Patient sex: F
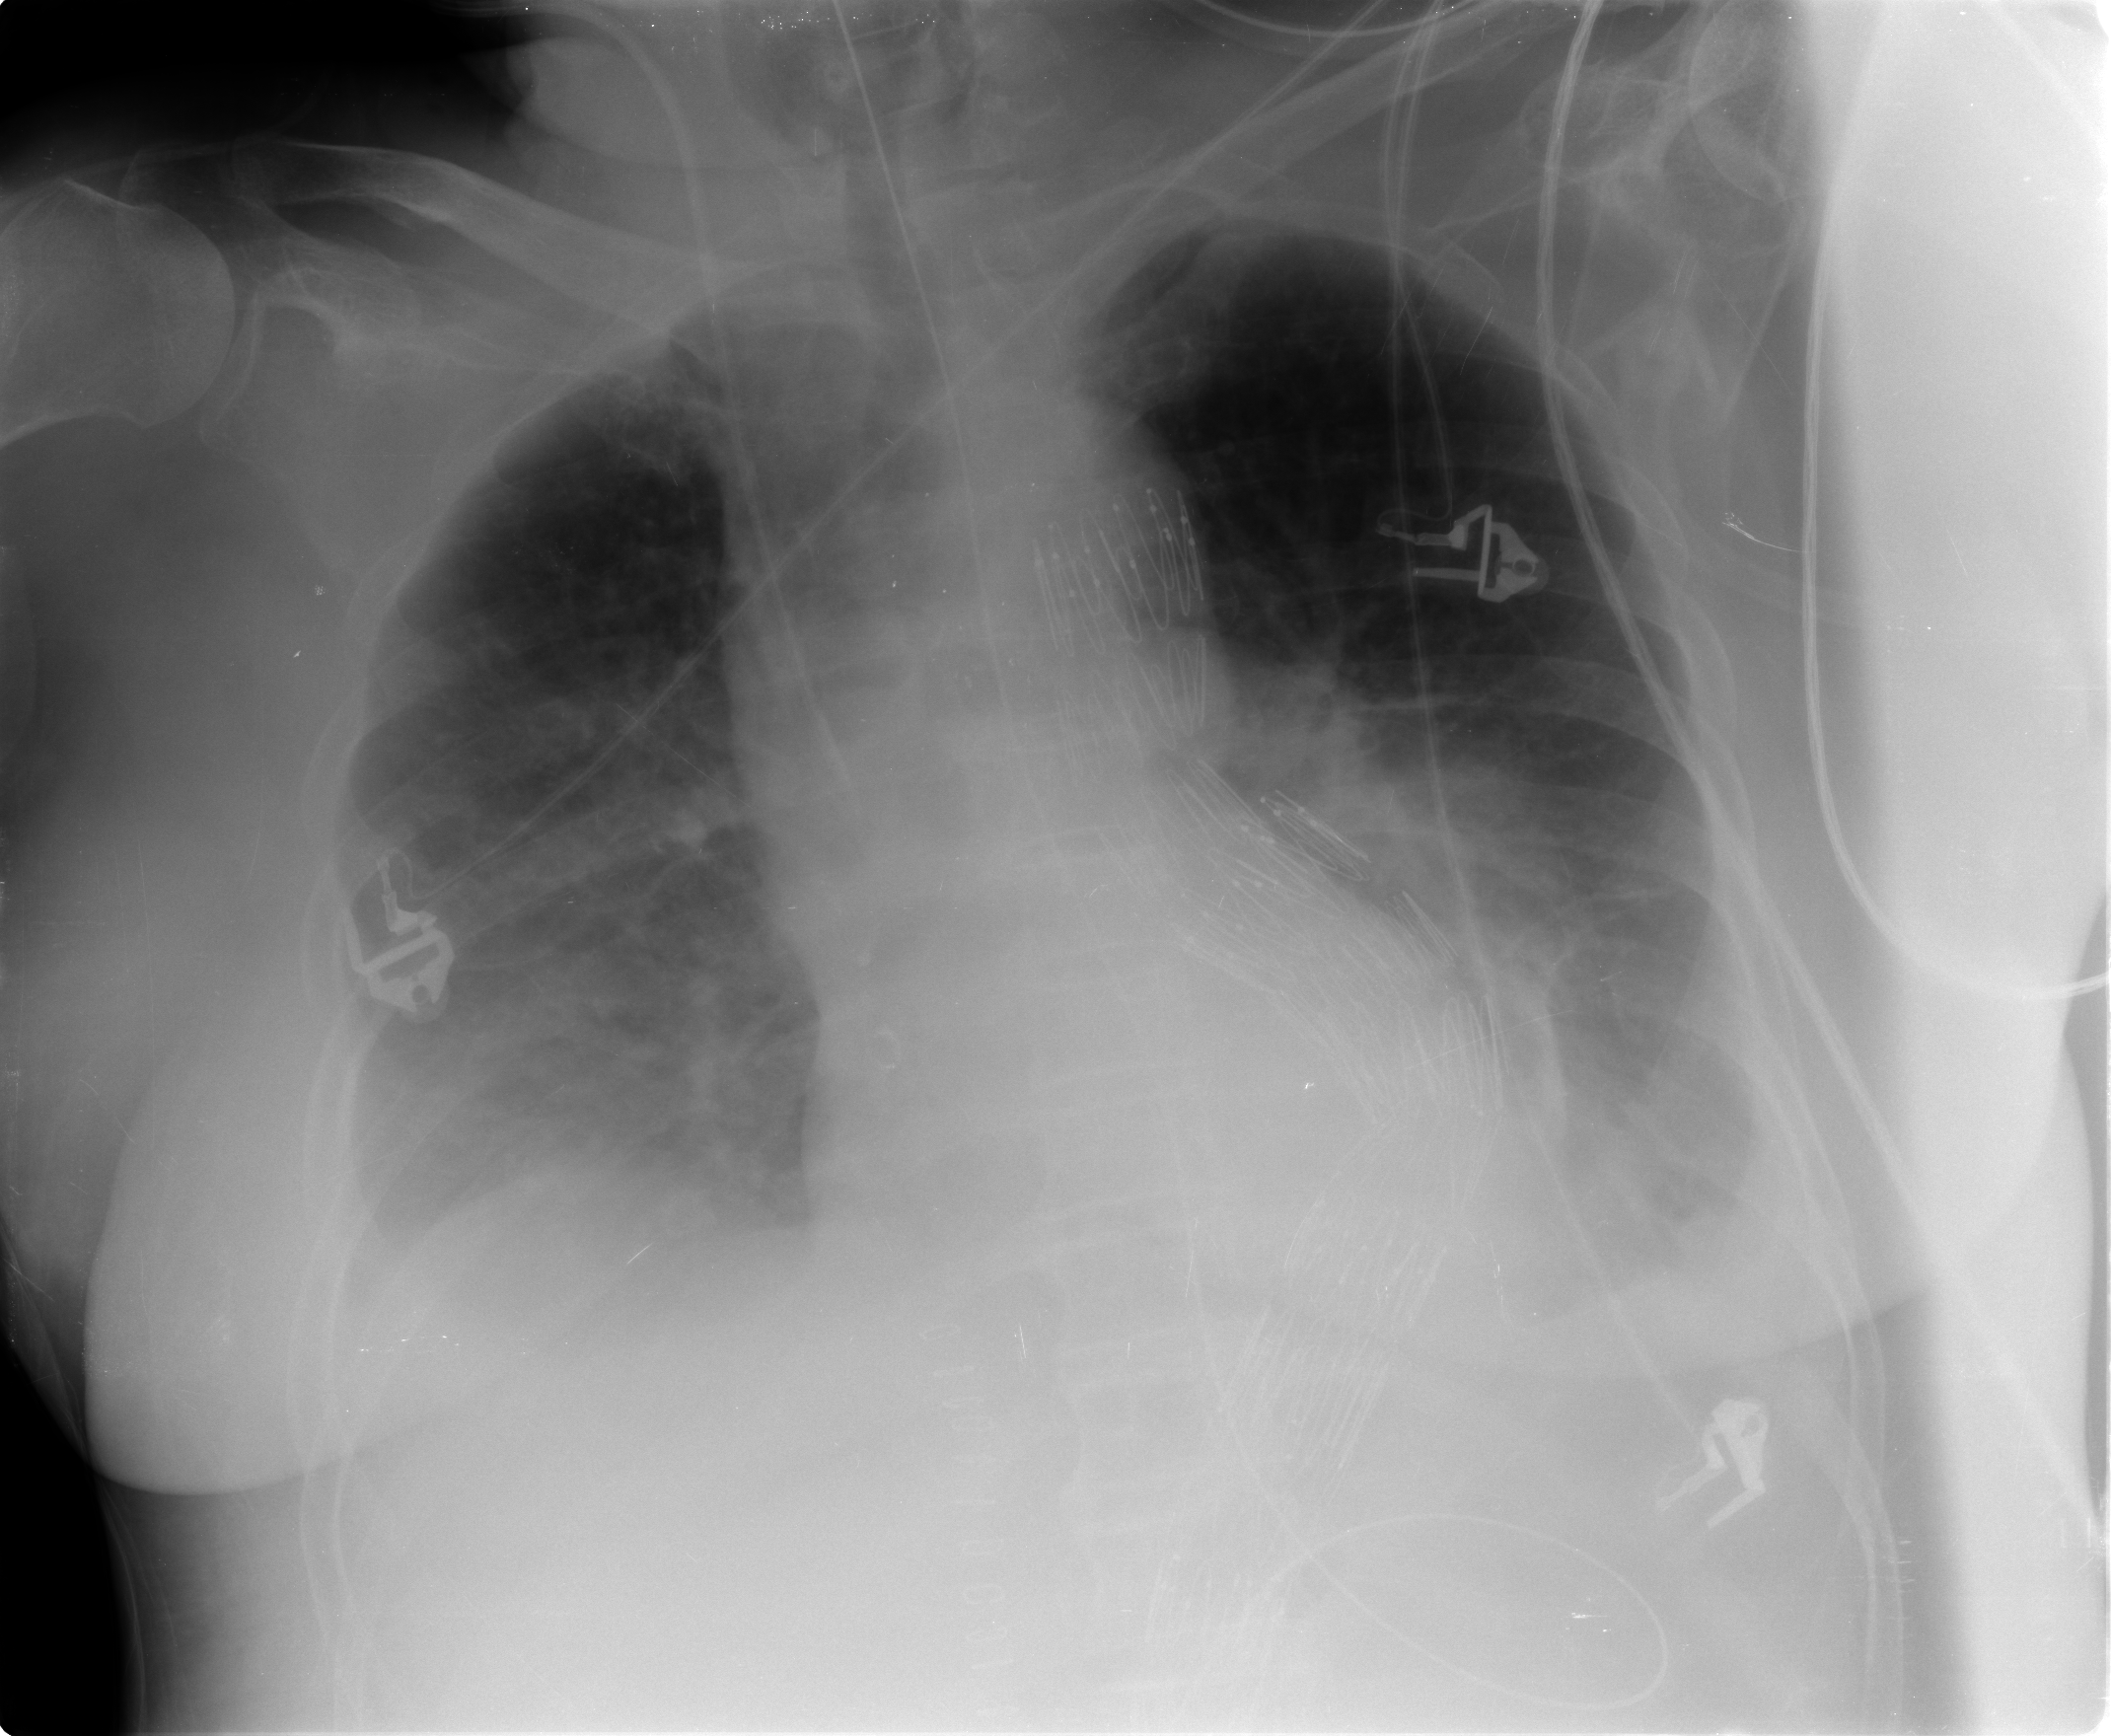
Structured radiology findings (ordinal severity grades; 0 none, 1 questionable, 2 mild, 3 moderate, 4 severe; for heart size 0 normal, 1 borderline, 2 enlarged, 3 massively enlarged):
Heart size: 0
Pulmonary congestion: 0
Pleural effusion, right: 2
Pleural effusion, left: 2
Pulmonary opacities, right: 0
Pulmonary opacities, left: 0
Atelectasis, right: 2
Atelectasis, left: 2